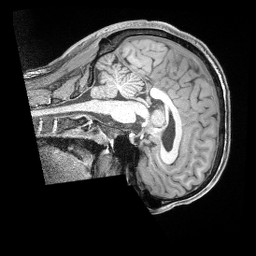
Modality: T1w
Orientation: sagittal
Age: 36
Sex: male
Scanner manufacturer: siemens
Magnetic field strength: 3 T
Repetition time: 2 s
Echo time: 0.00211 s